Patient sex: F
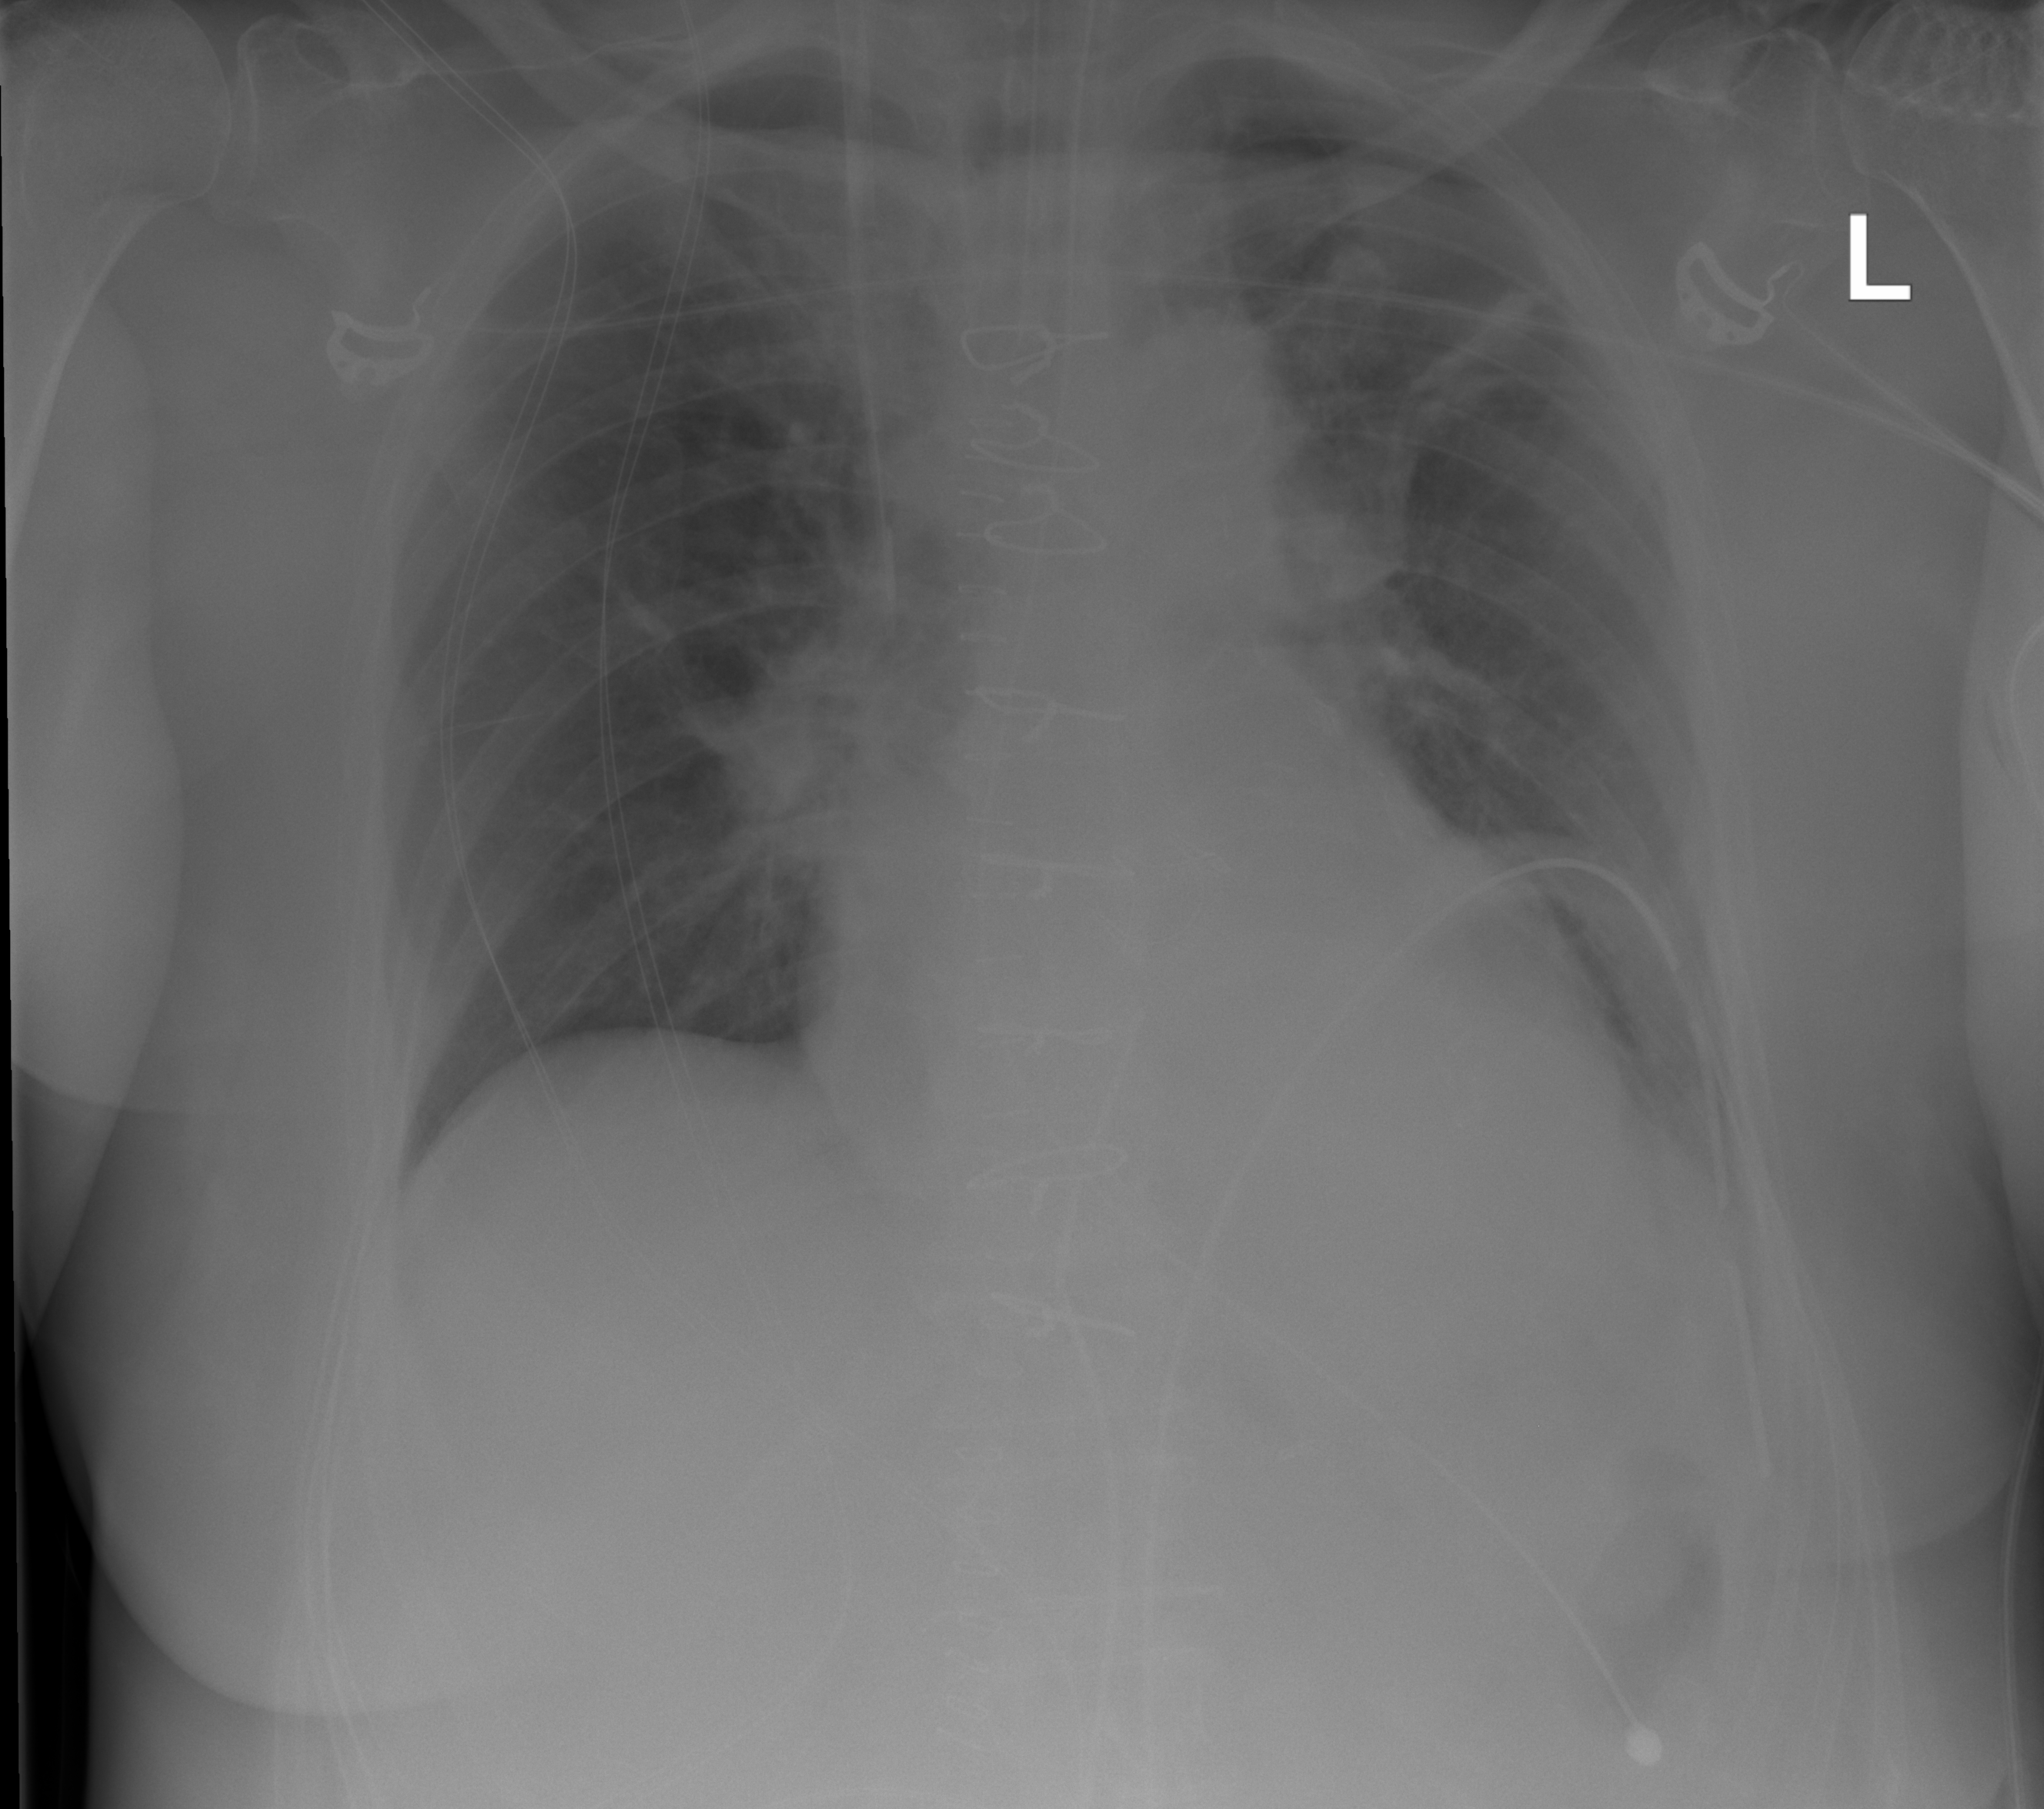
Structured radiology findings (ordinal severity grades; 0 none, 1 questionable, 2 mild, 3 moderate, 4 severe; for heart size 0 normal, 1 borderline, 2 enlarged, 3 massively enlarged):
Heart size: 0
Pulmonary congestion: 2
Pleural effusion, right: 0
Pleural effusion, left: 1
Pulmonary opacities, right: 0
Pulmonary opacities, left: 0
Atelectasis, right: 0
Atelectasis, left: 2